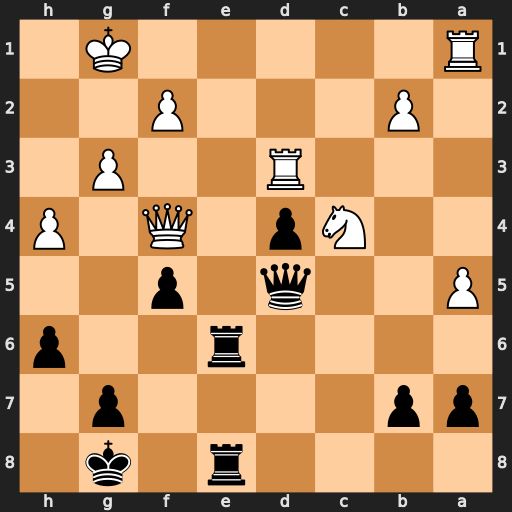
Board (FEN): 4r1k1/pp4p1/4r2p/P2q1p2/2Np1Q1P/3R2P1/1P3P2/R5K1
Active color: b
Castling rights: -
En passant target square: -
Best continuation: Re1+ Rxe1 Rxe1+ Kh2 Rh1#